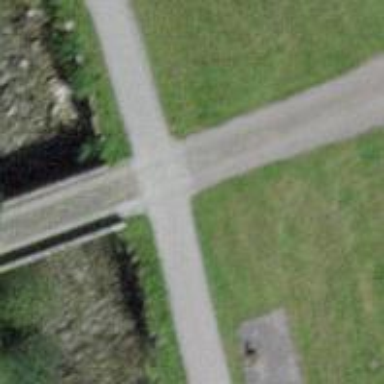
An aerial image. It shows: Well-maintained track road of grade 1.